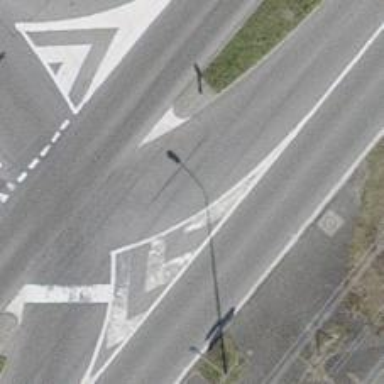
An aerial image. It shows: Asphalt road at the secondary link level.